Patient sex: M
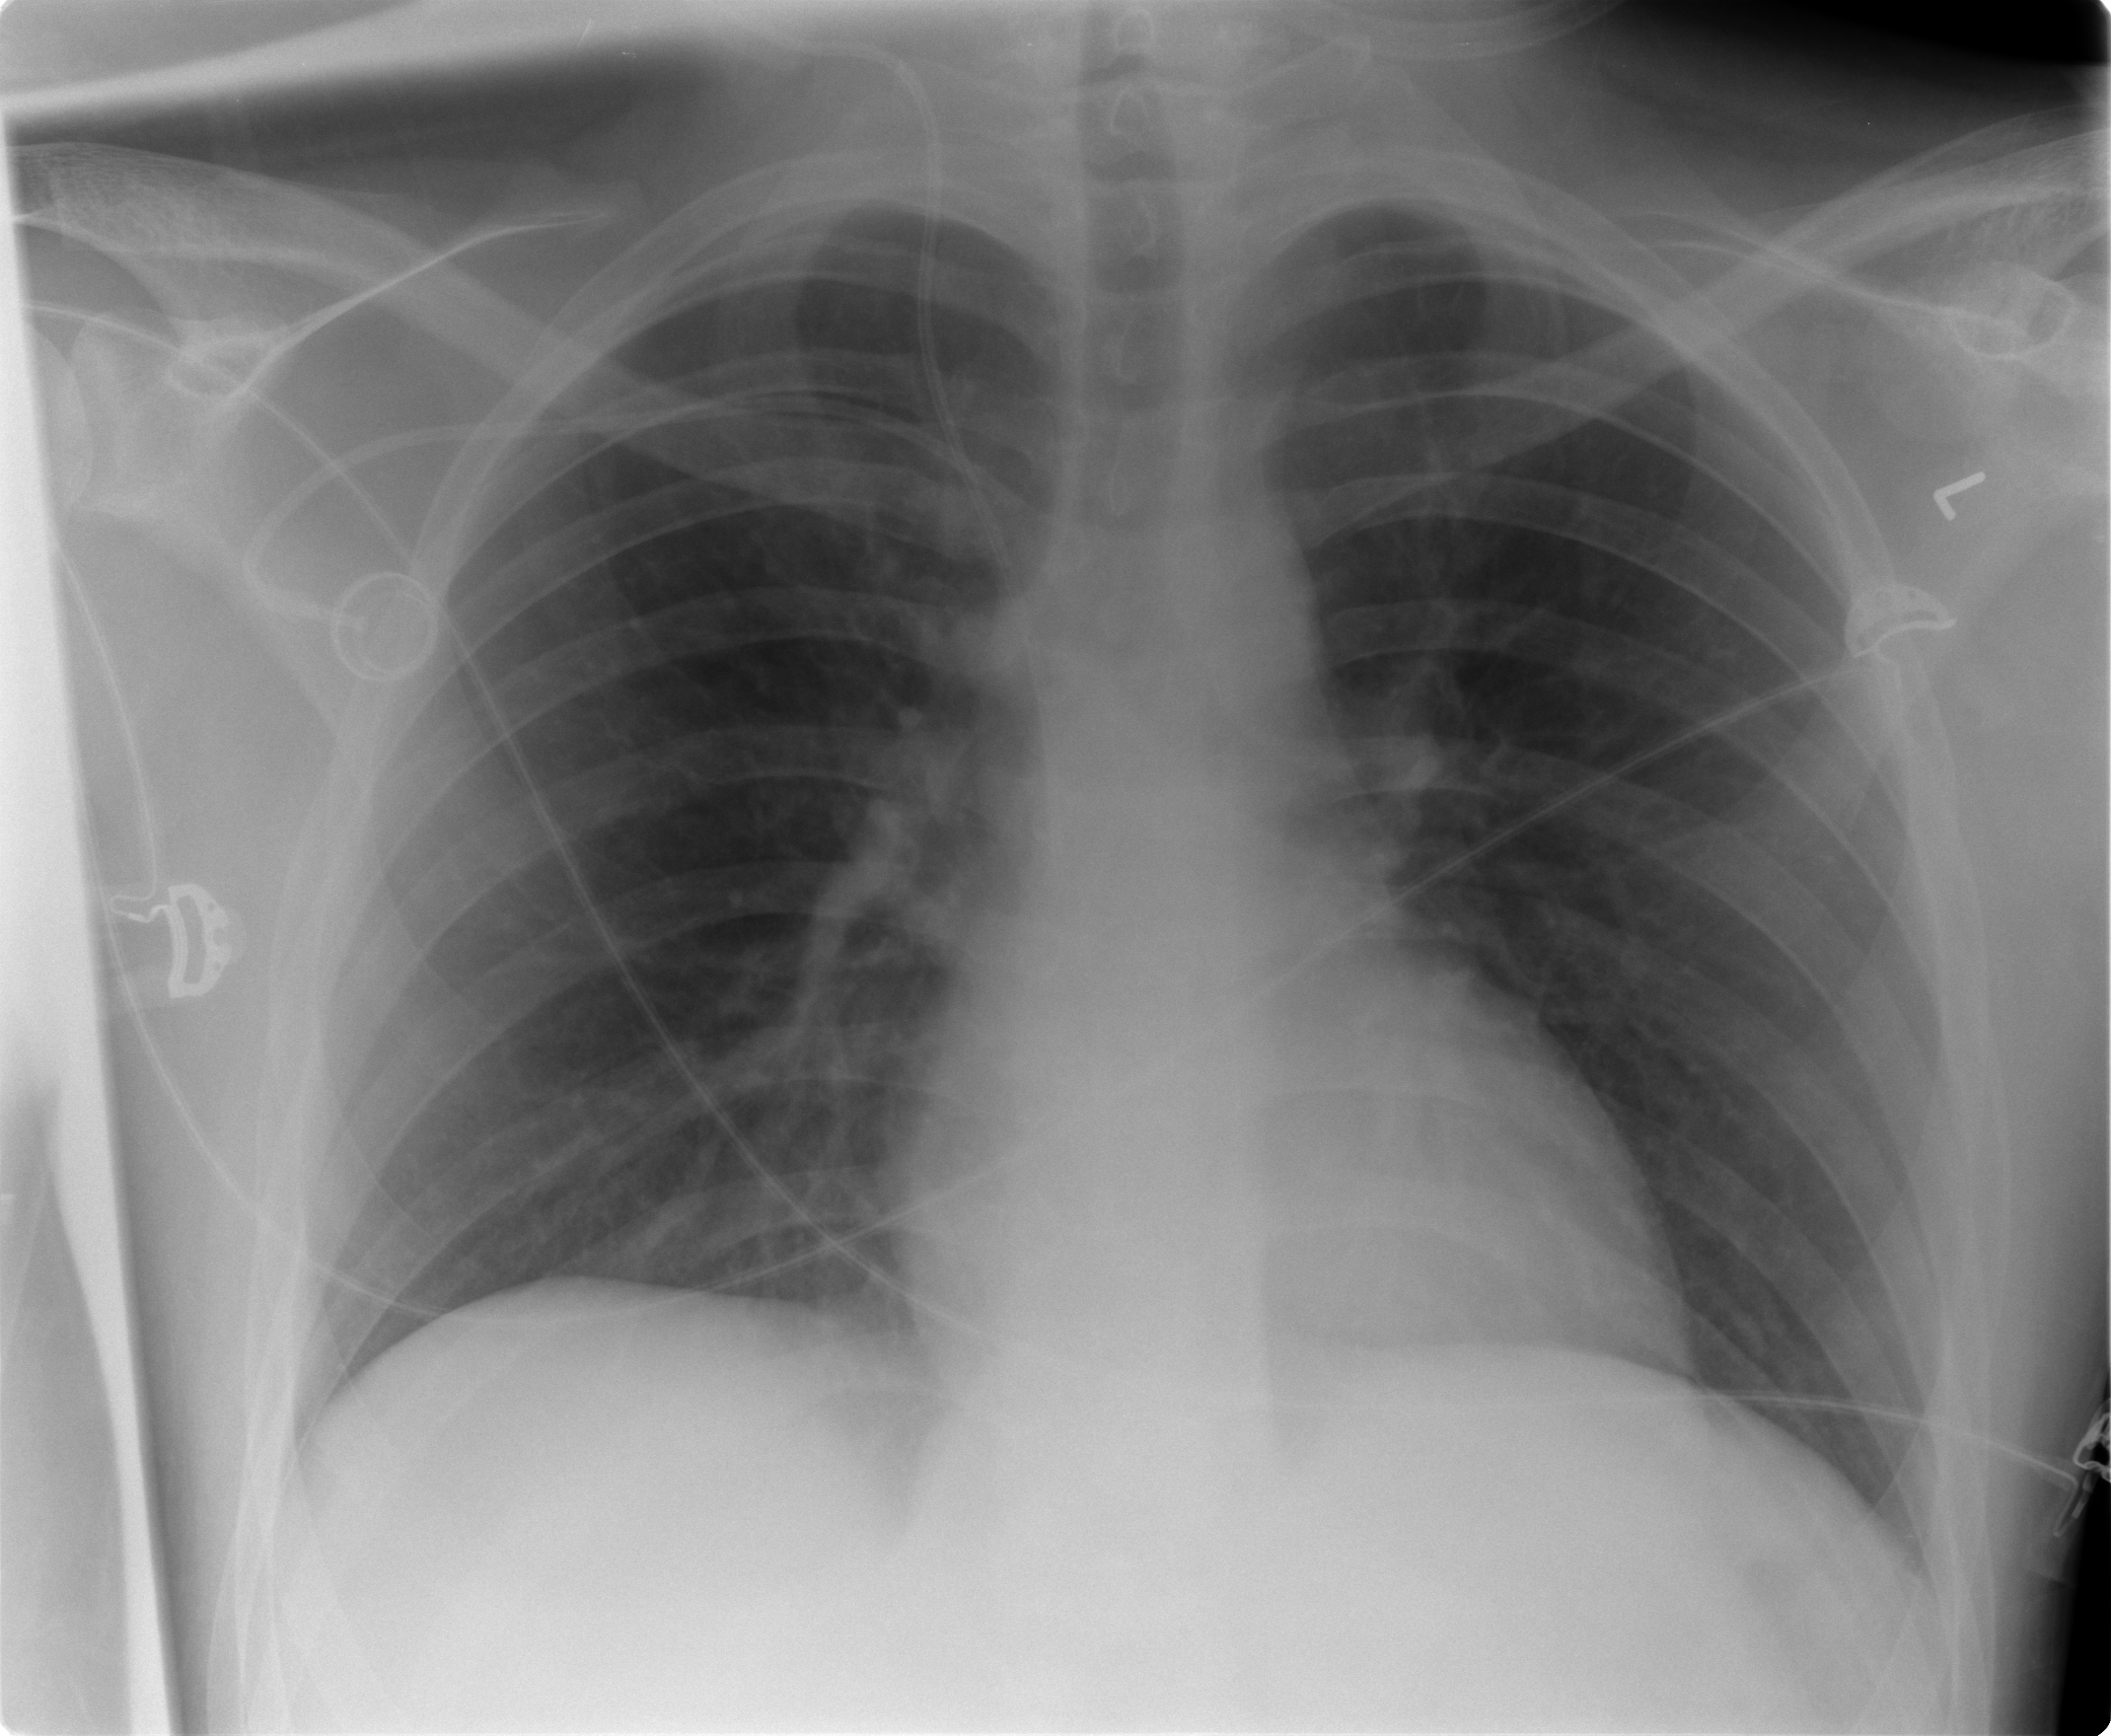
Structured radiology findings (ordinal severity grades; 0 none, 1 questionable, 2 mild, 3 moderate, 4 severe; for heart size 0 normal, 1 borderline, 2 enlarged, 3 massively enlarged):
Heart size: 0
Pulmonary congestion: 1
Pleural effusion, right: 0
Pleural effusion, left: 0
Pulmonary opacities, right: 0
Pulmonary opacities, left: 0
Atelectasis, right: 0
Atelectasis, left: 0